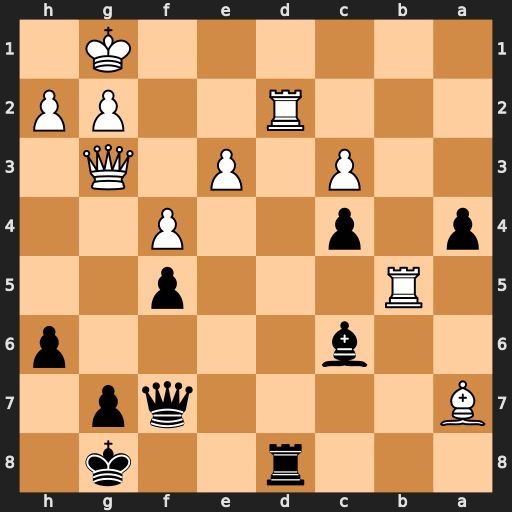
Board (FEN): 3r2k1/B4qp1/2b4p/1R3p2/p1p2P2/2P1P1Q1/3R2PP/6K1
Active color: b
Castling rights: -
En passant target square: -
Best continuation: Rxd2 Rb8+ Kh7